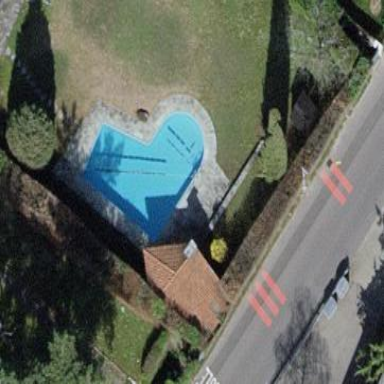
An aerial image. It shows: Swimming pool located in leisure land.